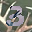
Label: 3